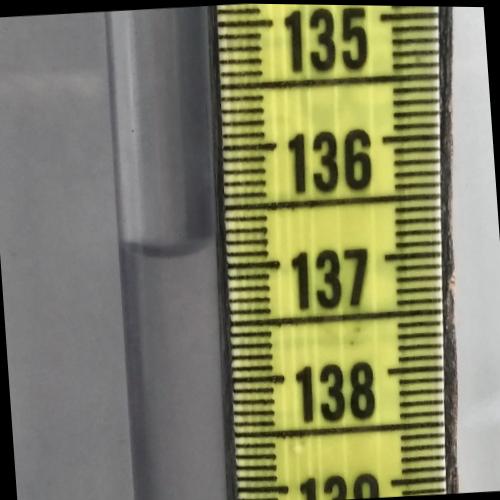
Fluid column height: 136.9 cm